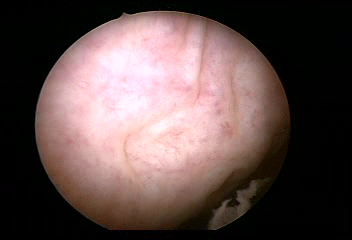
Modality: WLC
Class: Normal mucosa
Bladder cancer association: No